Question: I am developing a Grails application. I have a Groovy bean with a few properties. I am trying to instantiate and set some of the properties from a Java class using the setter methods. Although I don't have any error the properties don't contain any value. I tried to look at the object content in debug mode: the groovy object contains 1 unique field (r$fields) which contains an empty HashMap.
'''
import java.time.LocalDateTime;
import groovy.transform.ToString;
@ToString(includeNames = true, ignoreNulls = true)
class Article {
String id
String modelId
String ean
String deepUrl
LocalDateTime lastUpdate
}
'''
'''
a = new Article();
a.setId("123");
a.setModelId("456");
a.setEan("789");
a.setLastUpdate(LocalDateTime.now(Clock.systemUTC()));
'''
After executing the above piece of code the object a results empty.
Adding 'a.toString()' as last statement in the Java code I get the following NPE
> Stacktrace follows: java.lang.NullPointerException at
org.codehaus.groovy.runtime.callsite.PogoMetaClassSite.call(PogoMetaClassSite.java:39)
at
org.codehaus.groovy.runtime.callsite.CallSiteArray.defaultCall(CallSiteArray.java:45)
at
org.codehaus.groovy.runtime.callsite.AbstractCallSite.call(AbstractCallSite.java:108)
at
org.codehaus.groovy.runtime.callsite.AbstractCallSite.call(AbstractCallSite.java:112)
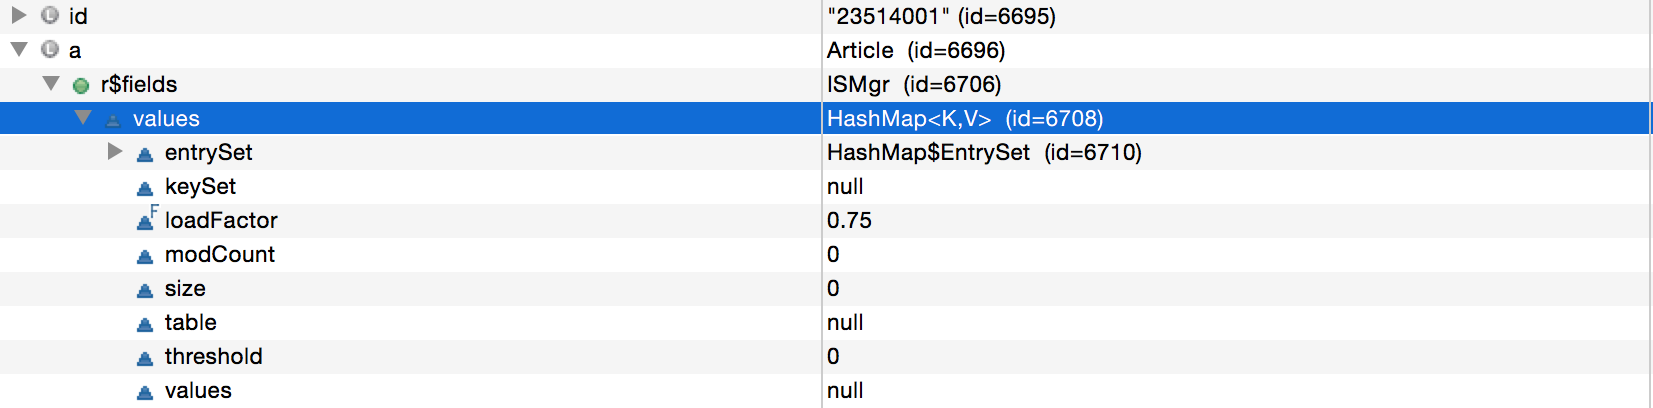
Answer: I found a solution for this issue but I don't really understand the reason of that. The problem is related to the variable deepUrl. When removed the code works as a charm. I tested it on the groovy web console and it works *<URL>. Can this be related to grails?